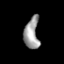
Tissue: prostate
Cell type: T cells
Senescence score: 0.361
Nuclear area (px): 458
Mean DAPI intensity: 154.834